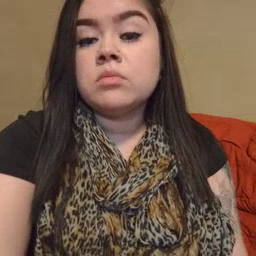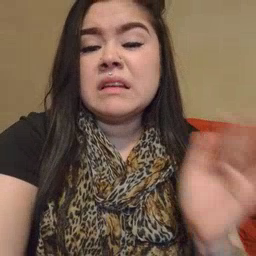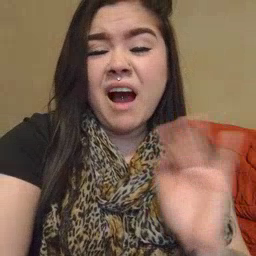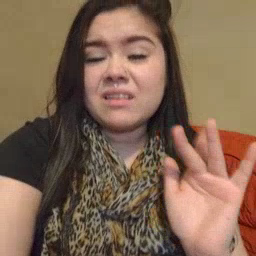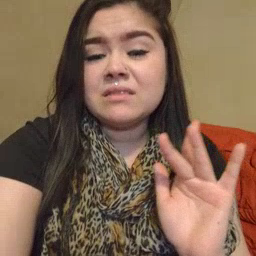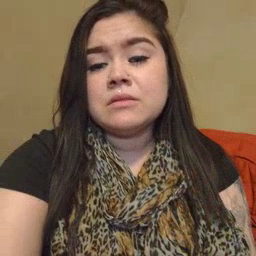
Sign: yucky